Field crop: maize
Growth stage: 1
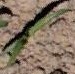
Species: maize